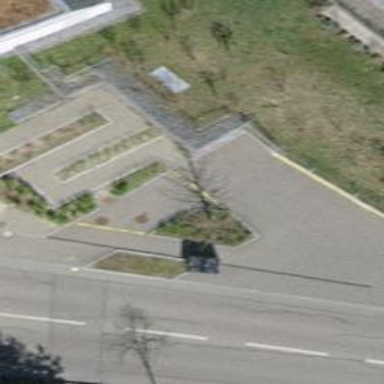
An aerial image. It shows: Urban tree adding natural touch to the cityscape.